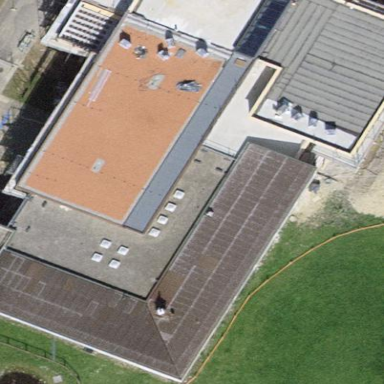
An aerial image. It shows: School building.